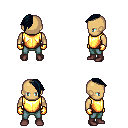
a pixel art fantasy rpg character, male body template, human, tanned skin, gold chest armor, teal pants, raven long mohawk hairstyle, gold gloves, maroon shoes, four views (front, back, left, right), 2x2 character sprite sheet, small pixel art, hard edges, no anti-aliasing